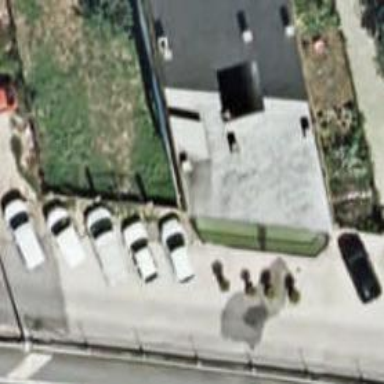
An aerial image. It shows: Restaurant.